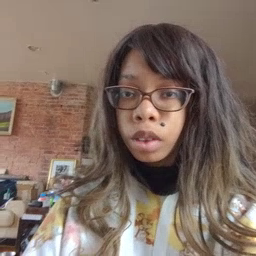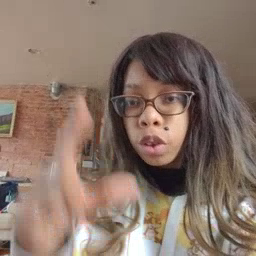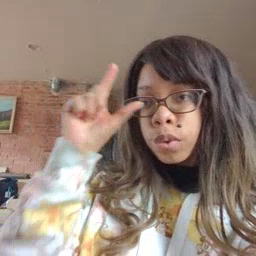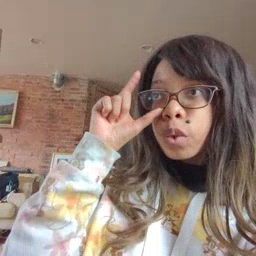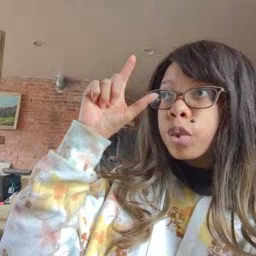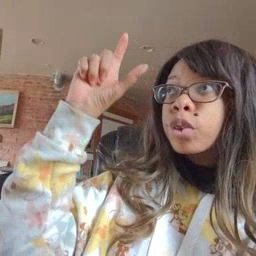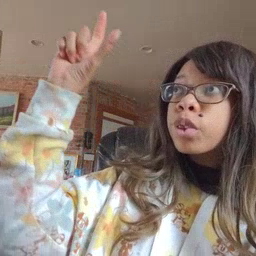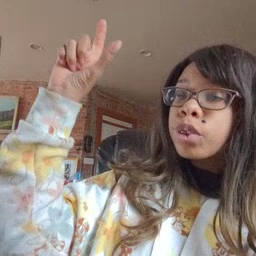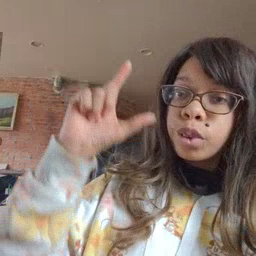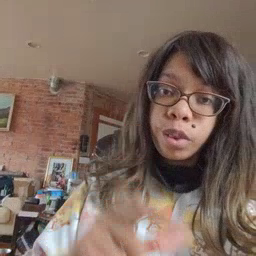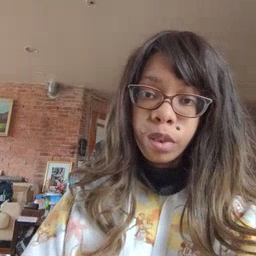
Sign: moon